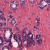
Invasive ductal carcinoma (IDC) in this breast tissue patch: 1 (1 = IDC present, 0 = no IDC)